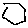
Label: hexagon